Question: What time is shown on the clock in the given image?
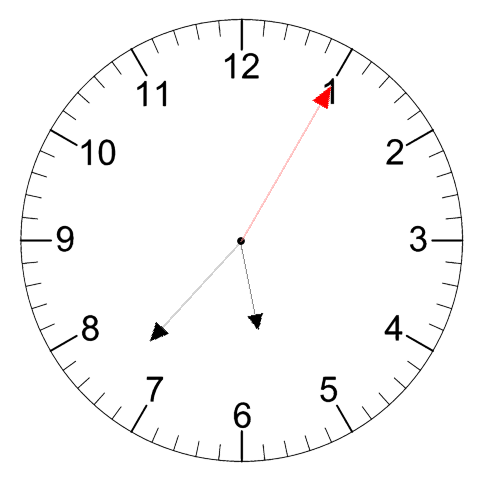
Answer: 05:37:05